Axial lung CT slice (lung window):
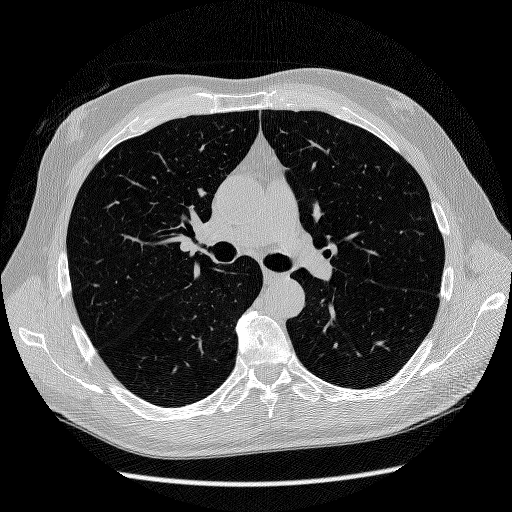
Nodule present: no